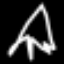
Label: The Eiffel Tower